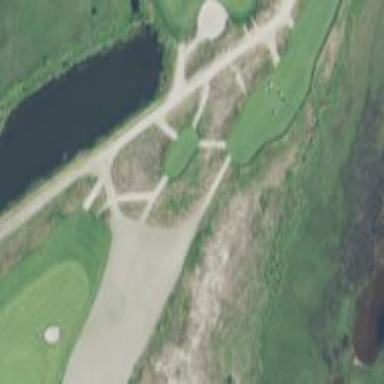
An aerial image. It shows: Path for both road and golf.